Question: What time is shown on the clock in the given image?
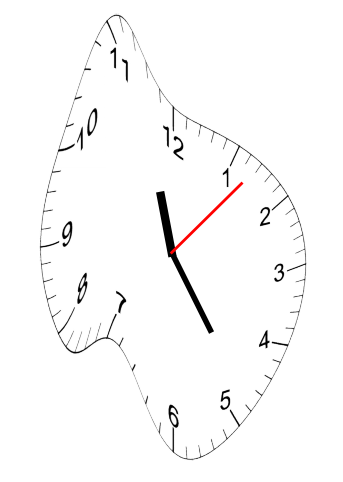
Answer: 11:24:07